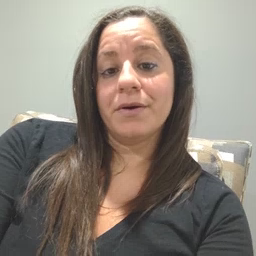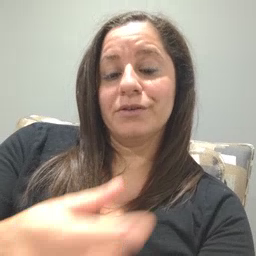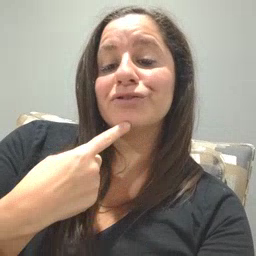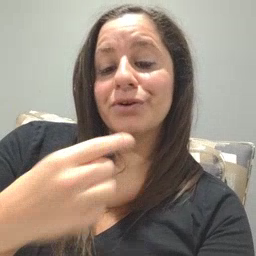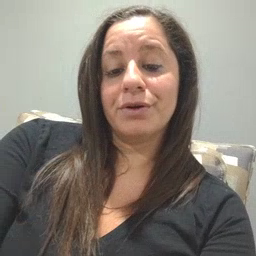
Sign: chin